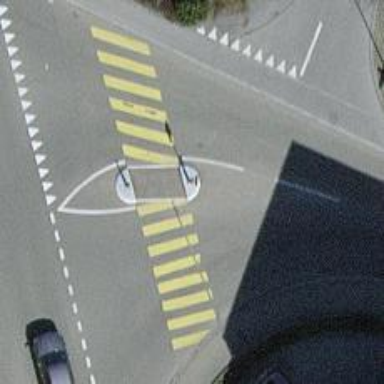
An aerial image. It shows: Uncontrolled zebra crossing with central island.